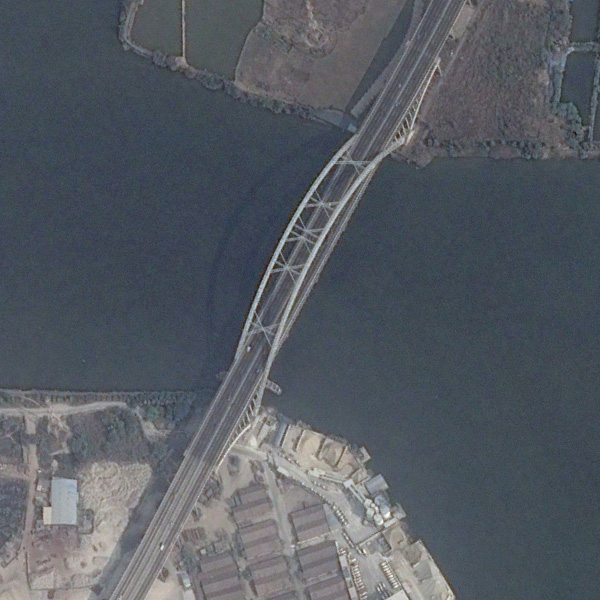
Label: Bridge